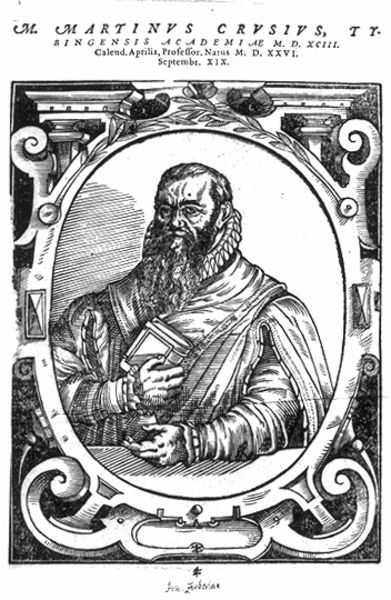
Titel: Bildnis des Martin Crusius
Künstler: Hans Ulrich Alt
Institution: (Seriendruck)
Schlagwörter: hand, mann, schatten, umhang, finger, grau, holz, licht, mund, nase, ohr, profil, schwarz, stirn, säule, säulen, tisch, weiss, zeichnung, blick, muster, ornament, alt, bart, jacke, augen, barock, bibel, falten, gesicht, halten, kragen, rahmen, vollbart, ärmel, bild, bildnis, halskrause, herr, hände, portrait, porträt, gewand, haare, halbfigur, mantel, pose, adel, kaufmann, brustbild, renaissance, rokoko, oval, rund, holzschnitt, schrift, haltung, grafik, graphik, kartusche, inschrift, brauen, datum, finster, grimmig, verzierung, stuck, faltenwurf, rüschen, striche, name, wei, tusche, buch, druck, druckgraphik, schwarzweiss, schraffur, holzstich, radierung, stich, text, überschrift, denker, lorbeer, krause, ritter, halbglatze, kursiv, schnörkel, halbprofil, mittelalter, gelehrter, kupferstich, legende, latein, lateinisch, schwarzwei, ingenieur, martin, reformation, seriendruck, lorbeerblatt, rollwerk, akademiker, mühlenrad, maltel, martinus, crusius, martinus carusius, mann buch, krusiv, halbglatze#, martinus crusius